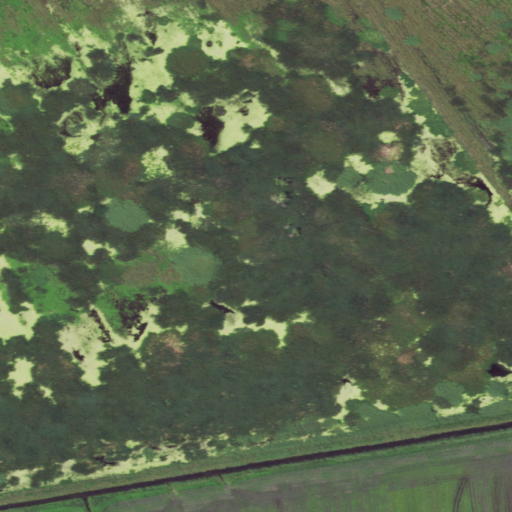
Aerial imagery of plain(s) in Minnesota named Oscar Lakebed containing herbaceous wetlands, cultivated crops, and pasture